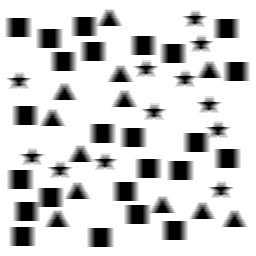
Squares: 24
Triangles: 12
Stars: 12
Total shapes: 48